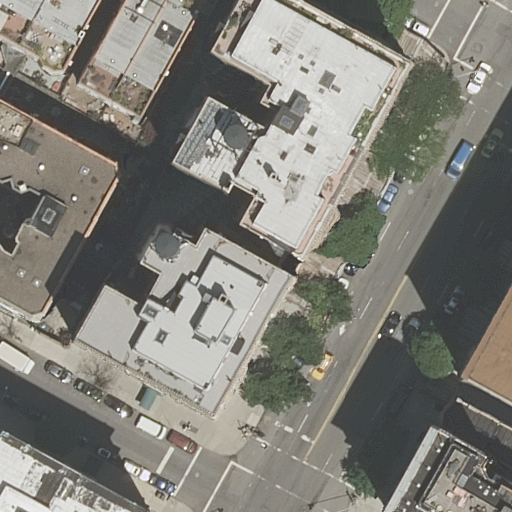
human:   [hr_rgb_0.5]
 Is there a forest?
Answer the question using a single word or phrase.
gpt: no

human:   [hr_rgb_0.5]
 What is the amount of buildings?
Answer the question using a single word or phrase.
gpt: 8

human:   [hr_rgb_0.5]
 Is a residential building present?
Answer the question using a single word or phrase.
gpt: yes

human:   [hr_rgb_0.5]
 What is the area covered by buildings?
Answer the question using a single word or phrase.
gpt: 3790m2

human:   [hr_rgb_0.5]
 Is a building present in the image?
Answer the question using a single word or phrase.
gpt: yes

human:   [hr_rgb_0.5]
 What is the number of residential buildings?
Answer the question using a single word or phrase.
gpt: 8

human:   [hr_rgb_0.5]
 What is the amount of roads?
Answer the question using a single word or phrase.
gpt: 3

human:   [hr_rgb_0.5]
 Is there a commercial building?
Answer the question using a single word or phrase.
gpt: no

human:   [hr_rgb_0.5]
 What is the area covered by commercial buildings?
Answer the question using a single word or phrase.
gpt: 0m2

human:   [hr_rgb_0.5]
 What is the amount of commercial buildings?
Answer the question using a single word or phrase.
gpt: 0

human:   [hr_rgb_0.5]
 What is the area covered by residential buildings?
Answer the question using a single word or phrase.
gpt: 3790m2

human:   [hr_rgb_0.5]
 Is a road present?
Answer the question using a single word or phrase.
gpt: yes

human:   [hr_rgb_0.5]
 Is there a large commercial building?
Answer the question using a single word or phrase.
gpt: no

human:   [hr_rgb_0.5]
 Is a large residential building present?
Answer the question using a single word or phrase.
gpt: yes

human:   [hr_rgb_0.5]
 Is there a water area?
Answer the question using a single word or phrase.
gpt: no

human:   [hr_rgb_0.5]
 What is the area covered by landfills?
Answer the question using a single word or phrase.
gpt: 0m2

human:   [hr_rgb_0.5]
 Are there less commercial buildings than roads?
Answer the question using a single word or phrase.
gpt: yes

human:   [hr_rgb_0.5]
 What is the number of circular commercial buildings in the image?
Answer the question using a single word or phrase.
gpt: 0

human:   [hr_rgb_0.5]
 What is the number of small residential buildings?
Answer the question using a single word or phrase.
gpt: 1

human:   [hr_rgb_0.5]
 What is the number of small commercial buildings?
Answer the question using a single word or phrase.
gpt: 0

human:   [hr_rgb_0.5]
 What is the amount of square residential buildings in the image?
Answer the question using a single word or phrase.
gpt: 0

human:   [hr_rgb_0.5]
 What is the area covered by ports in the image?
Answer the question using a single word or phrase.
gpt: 0m2

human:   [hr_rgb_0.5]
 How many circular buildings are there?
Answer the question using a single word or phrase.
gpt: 0

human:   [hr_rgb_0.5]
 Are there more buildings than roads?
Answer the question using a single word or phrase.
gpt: yes

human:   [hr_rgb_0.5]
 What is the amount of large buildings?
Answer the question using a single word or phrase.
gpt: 4

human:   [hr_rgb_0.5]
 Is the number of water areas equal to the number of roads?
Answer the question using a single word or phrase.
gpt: no

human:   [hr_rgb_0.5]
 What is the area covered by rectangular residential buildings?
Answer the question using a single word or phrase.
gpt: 490m2

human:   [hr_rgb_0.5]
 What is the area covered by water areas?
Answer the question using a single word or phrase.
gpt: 0m2

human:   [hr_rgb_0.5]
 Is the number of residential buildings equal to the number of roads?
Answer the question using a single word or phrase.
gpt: no

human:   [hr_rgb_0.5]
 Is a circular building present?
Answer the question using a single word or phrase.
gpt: no

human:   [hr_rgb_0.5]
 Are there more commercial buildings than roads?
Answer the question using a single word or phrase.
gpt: no

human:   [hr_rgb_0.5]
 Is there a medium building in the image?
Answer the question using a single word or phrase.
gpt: yes

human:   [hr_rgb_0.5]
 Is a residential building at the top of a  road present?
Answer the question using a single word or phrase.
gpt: yes

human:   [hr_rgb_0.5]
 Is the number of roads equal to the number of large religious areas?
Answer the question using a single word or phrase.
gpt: no

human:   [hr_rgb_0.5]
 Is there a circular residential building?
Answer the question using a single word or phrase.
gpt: no

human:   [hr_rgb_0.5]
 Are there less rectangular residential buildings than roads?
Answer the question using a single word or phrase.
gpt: no

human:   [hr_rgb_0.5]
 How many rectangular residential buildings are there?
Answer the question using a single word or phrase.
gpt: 4

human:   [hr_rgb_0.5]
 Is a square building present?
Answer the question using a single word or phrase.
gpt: no

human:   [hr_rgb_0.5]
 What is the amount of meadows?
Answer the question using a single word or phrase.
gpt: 0

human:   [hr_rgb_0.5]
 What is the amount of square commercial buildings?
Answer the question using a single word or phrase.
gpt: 0

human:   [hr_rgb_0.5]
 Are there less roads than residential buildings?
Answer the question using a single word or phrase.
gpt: yes

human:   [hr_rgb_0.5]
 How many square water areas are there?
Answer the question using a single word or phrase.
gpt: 0

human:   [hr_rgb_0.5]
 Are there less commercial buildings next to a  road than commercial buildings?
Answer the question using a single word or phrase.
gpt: no

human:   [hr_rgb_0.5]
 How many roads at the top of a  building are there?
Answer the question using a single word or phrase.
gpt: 3

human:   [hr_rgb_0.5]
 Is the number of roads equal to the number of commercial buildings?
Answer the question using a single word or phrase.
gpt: no

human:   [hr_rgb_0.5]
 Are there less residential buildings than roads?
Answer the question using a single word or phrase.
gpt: no

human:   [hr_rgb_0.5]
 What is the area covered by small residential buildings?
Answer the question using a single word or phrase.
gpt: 6m2

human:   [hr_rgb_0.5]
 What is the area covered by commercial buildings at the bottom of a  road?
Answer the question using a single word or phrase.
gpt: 0m2

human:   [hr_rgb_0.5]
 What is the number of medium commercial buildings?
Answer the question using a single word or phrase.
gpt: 0

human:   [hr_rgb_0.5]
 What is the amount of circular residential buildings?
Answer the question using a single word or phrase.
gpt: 0

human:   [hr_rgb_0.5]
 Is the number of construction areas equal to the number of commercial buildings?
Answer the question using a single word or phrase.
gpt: yes

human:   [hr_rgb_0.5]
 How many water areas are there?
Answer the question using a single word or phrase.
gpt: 0

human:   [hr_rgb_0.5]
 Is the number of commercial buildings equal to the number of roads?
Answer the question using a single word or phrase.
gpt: no

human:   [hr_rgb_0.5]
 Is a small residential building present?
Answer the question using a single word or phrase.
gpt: yes

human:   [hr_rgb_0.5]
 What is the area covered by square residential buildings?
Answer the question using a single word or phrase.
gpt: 0m2

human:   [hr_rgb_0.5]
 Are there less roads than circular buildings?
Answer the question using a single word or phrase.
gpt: no

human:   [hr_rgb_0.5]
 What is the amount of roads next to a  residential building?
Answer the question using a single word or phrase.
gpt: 3

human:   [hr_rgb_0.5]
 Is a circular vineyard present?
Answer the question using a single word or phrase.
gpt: no

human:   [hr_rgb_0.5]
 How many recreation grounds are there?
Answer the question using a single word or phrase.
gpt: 0

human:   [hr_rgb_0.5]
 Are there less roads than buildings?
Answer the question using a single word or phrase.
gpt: yes

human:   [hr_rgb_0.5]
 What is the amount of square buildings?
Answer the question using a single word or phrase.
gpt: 0

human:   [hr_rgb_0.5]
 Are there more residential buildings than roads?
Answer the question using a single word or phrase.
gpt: yes

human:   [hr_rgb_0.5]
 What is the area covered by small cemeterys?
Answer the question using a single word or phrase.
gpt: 0m2

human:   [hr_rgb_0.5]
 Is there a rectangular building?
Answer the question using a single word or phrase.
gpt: yes